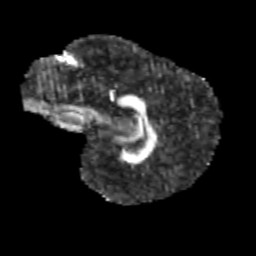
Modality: FA
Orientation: sagittal
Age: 11
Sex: male
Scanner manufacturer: siemens
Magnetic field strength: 3 T
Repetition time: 3.8 s
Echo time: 0.07 s